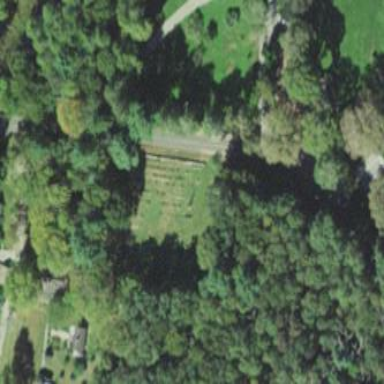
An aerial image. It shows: Private cemetery with magic category designation.